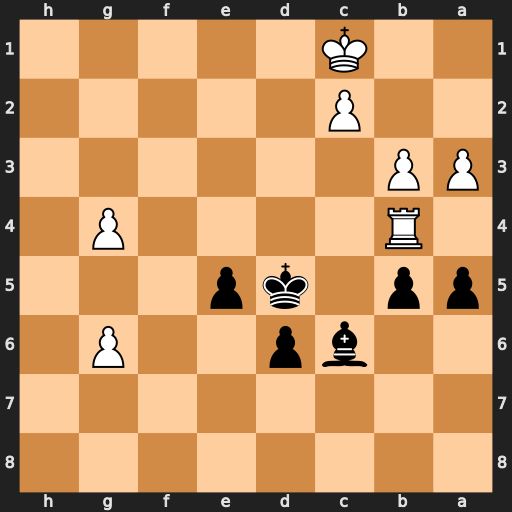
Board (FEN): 8/8/2bp2P1/pp1kp3/1R4P1/PP6/2P5/2K5
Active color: b
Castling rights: -
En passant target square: -
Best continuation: Ke6 g7 Kf7 g8=Q+ Kxg8 Rxb5 Bxb5